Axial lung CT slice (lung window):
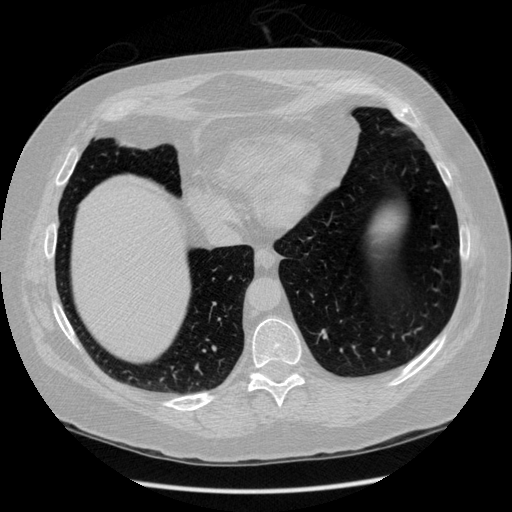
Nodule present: no